Chest X-ray. View position: PA
Patient age: 16
Patient sex: M
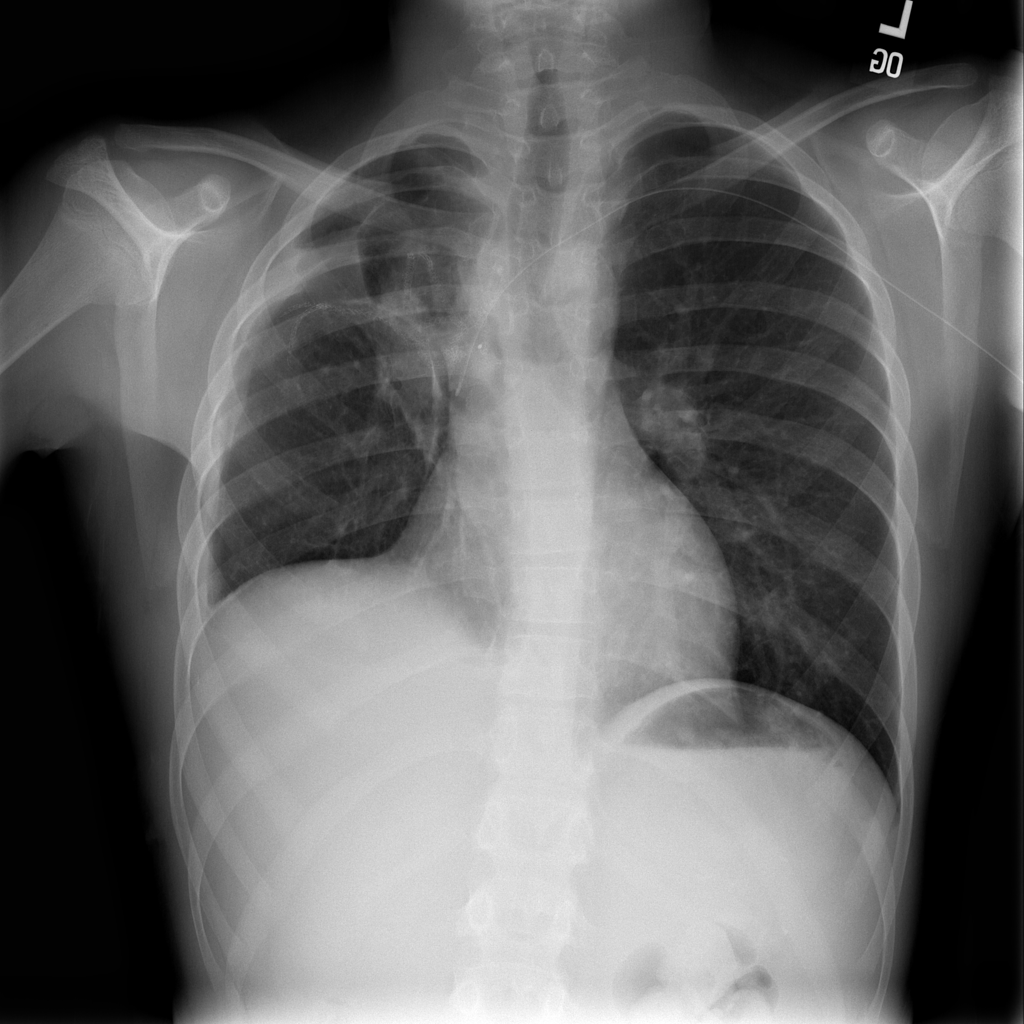
Finding: Pneumothorax